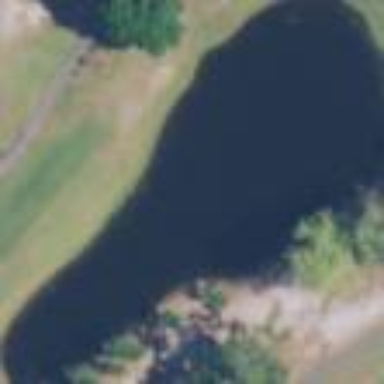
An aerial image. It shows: Water hazard on golf course.